Question: I am telneting to my server, which answers to me with messages and at the end of each message is appended hex00 (null character) which cannot be read. I tried searching through and through, but can't seem to make it work, a simple example:
'''
from telnetlib import Telnet
connection = Telnet('localhost', 5001)
connection.write('aa
')
connection.read_eager()
'''
This returns an output:
'''
'Fail - Command aa not found.
'
'''
whereas there should be sth like:
'''
'Fail - Command aa not found.
'
'''
Is there any way to get this end of string character? Can I get bytes as an output if the character is missed on purpose?
The 00 character is there:

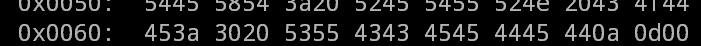
Answer: I stumbled in this same problem when trying to get data from an RS232-TCP/IP Converter using telnet - the telnetlib would suppress every 0x00 from the message. As Fredrik Johansson well answered, it is the way telnetlib was implemented.
One solution would be to override the 'process_rawq()' function from telnetlib's Telnet class that doesn't eat all the null characters:
'''
import telnetlib
from telnetlib import IAC, DO, DONT, WILL, WONT, SE, NOOPT
def _process_rawq(self):
"""Alteracao da implementacao desta funcao necessaria pois telnetlib suprime 0x00 e dos dados lidos
"""
buf = ['', '']
try:
while self.rawq:
c = self.rawq_getchar()
if not self.iacseq:
# if c == theNULL:
# continue
# if c == "":
# continue
if c != IAC:
buf[self.sb] = buf[self.sb] + c
continue
else:
self.iacseq += c
elif len(self.iacseq) == 1:
# 'IAC: IAC CMD [OPTION only for WILL/WONT/DO/DONT]'
if c in (DO, DONT, WILL, WONT):
self.iacseq += c
continue
self.iacseq = ''
if c == IAC:
buf[self.sb] = buf[self.sb] + c
else:
if c == SB: # SB ... SE start.
self.sb = 1
self.sbdataq = ''
elif c == SE:
self.sb = 0
self.sbdataq = self.sbdataq + buf[1]
buf[1] = ''
if self.option_callback:
# Callback is supposed to look into
# the sbdataq
self.option_callback(self.sock, c, NOOPT)
else:
# We can't offer automatic processing of
# suboptions. Alas, we should not get any
# unless we did a WILL/DO before.
self.msg('IAC %d not recognized' % ord(c))
elif len(self.iacseq) == 2:
cmd = self.iacseq[1]
self.iacseq = ''
opt = c
if cmd in (DO, DONT):
self.msg('IAC %s %d',
cmd == DO and 'DO' or 'DONT', ord(opt))
if self.option_callback:
self.option_callback(self.sock, cmd, opt)
else:
self.sock.sendall(IAC + WONT + opt)
elif cmd in (WILL, WONT):
self.msg('IAC %s %d',
cmd == WILL and 'WILL' or 'WONT', ord(opt))
if self.option_callback:
self.option_callback(self.sock, cmd, opt)
else:
self.sock.sendall(IAC + DONT + opt)
except EOFError: # raised by self.rawq_getchar()
self.iacseq = '' # Reset on EOF
self.sb = 0
pass
self.cookedq = self.cookedq + buf[0]
self.sbdataq = self.sbdataq + buf[1]
telnetlib.Telnet.process_rawq = _process_rawq
'''
then override the Telnet class' method:
'''
telnetlib.Telnet.process_rawq = _process_rawq
'''
This solved the problem for me.